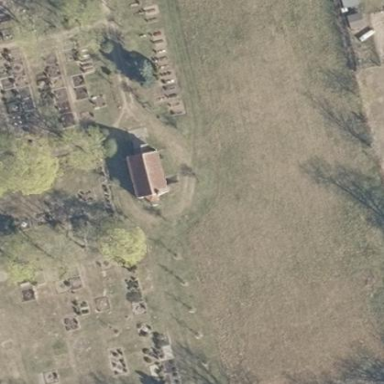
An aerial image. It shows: Cemetery with grass surface.